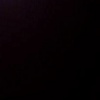
Label: space